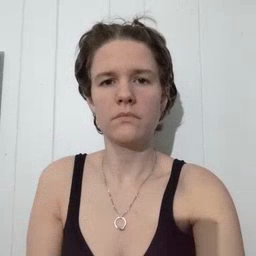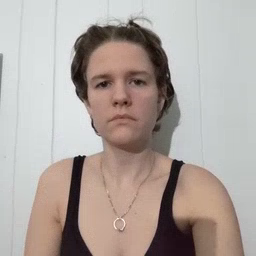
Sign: loud